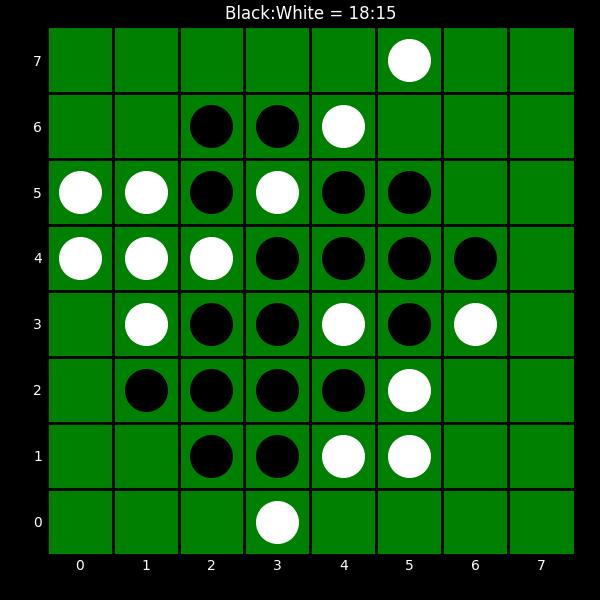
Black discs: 18
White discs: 15